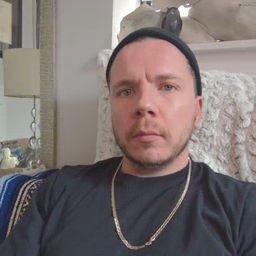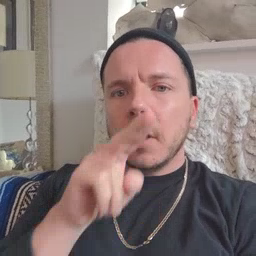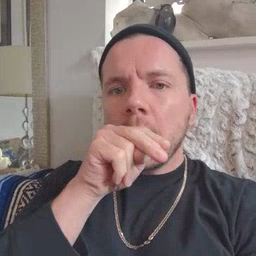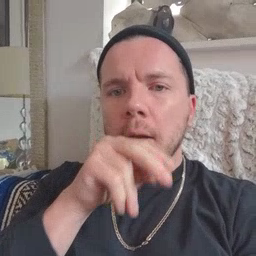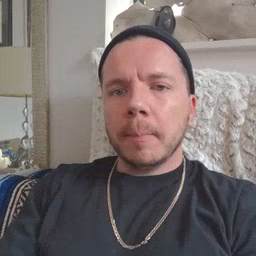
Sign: tongue